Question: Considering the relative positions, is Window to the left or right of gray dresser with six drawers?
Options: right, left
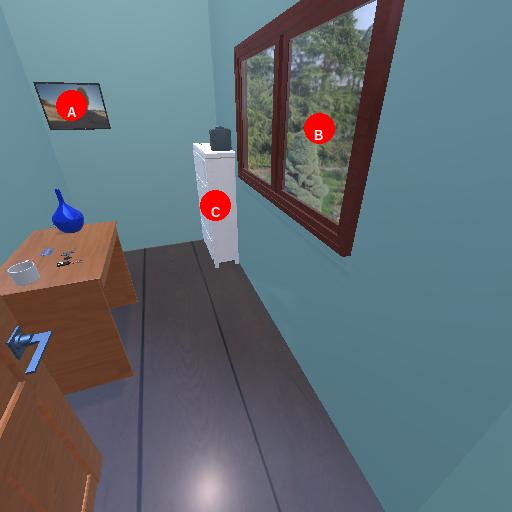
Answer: right